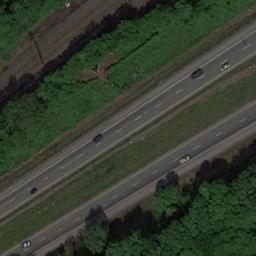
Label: freeway